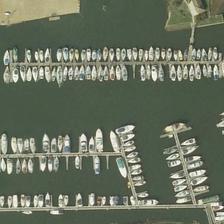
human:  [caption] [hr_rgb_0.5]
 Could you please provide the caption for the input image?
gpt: many boats are orderly in a port .

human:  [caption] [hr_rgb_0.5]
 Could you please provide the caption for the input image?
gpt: there are many places to a relatively large port .

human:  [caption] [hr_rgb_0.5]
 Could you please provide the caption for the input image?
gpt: many boats are orderly in a port .

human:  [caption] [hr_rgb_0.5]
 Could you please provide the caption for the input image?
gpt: the lake is green above a lot of ship .

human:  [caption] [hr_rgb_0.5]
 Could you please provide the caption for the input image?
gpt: there are many places to a relatively large port .